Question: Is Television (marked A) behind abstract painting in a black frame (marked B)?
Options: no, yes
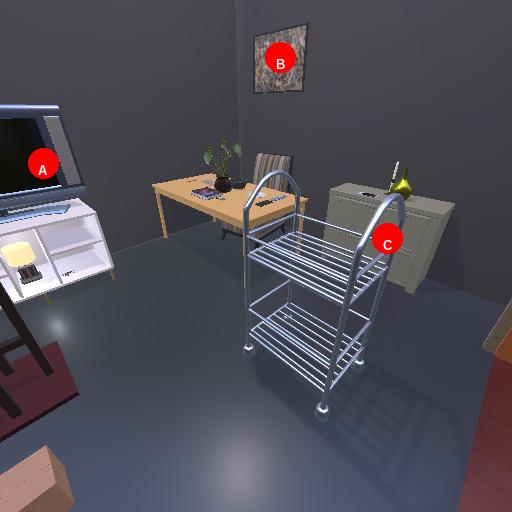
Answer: no